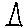
Label: triangle